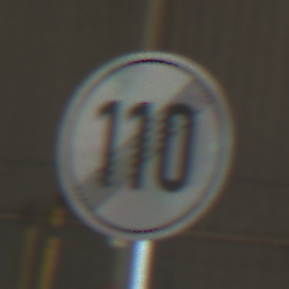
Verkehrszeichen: EndeGeschwindigkeit110
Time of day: Midday
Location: Indoor (Urban)
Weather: NotSpecified
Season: NotSpecified
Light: Natural